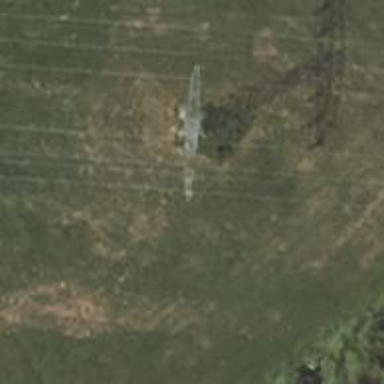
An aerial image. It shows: Power tower.